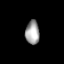
Tissue: lung
Cell type: Myeloid cells
Senescence score: 0.6262
Nuclear area (px): 322
Mean DAPI intensity: 162.637